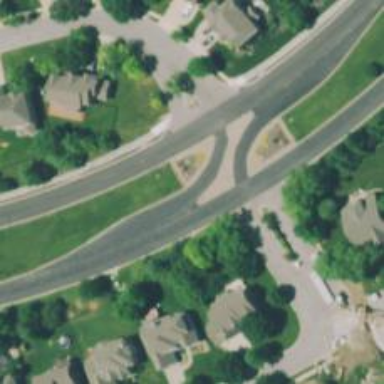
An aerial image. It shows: Secondary link road.